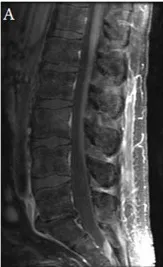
T1-weighted fat-saturated post-contrast sequences of the lumbar spine for the patient in case 2 immediately following radiation to the brain lesion.
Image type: radiology (mri)